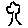
Label: tree